Field crop: tomato
Growth stage: 1
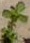
Species: portulaca